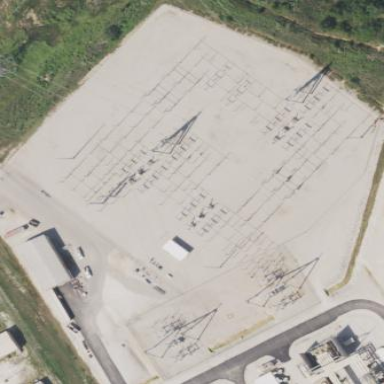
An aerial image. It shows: Power substation with transmission level designation. It is enclosed by fence.